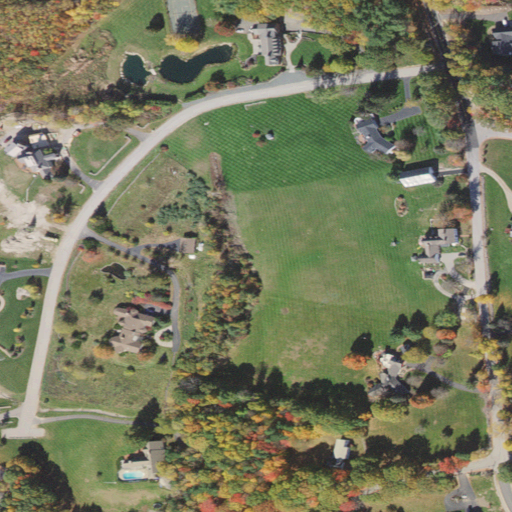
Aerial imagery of mountain in New Hampshire named Brown Hill containing pasture, low intensity development, mixed forest, deciduous forest, open development, medium intensity development, shrub, and evergreen forest